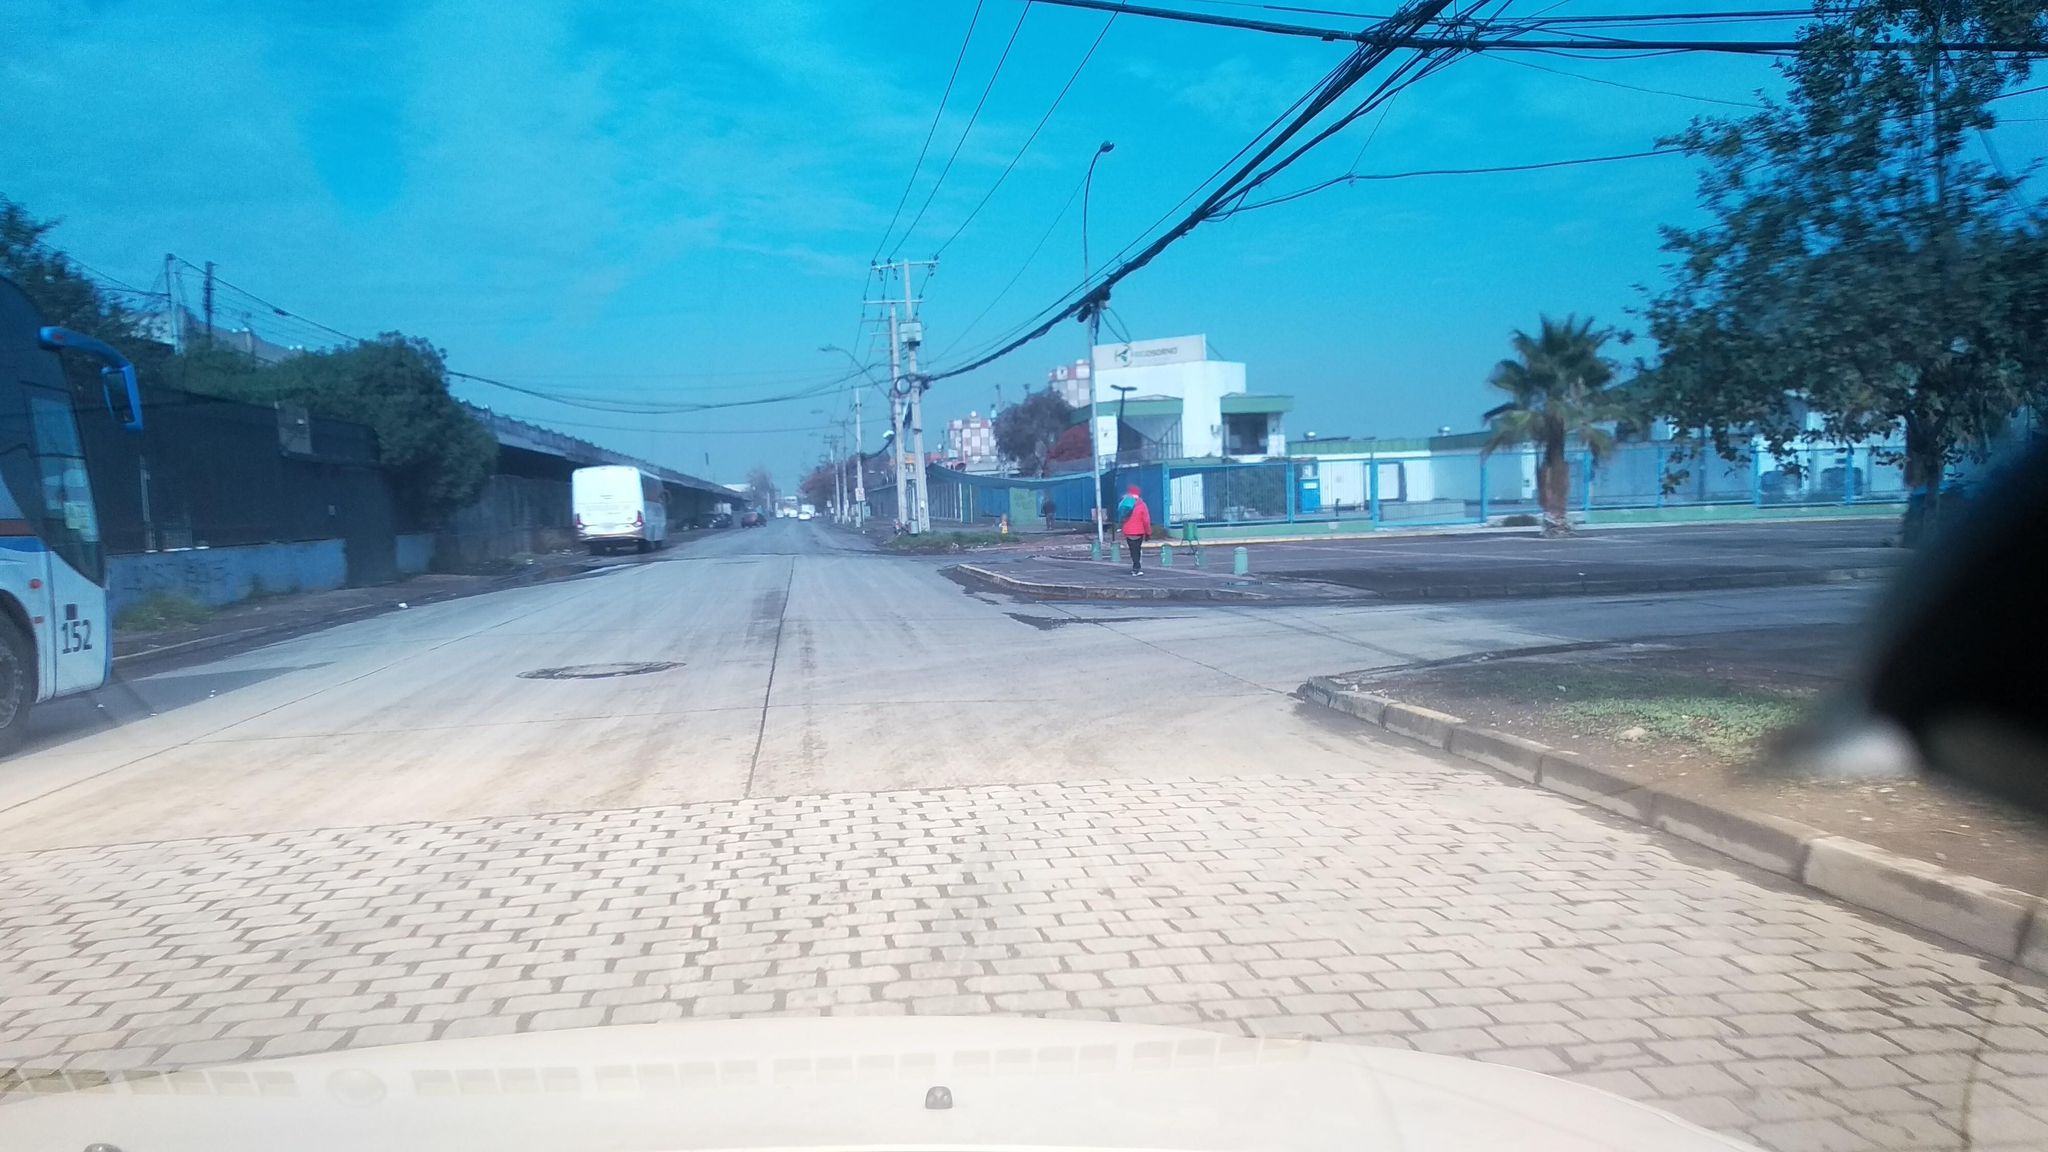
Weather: clear
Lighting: day
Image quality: good
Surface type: driving surface
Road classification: tertiary
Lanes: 3
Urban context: urban centre
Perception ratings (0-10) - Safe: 1.67, Lively: 3.51, Beautiful: 2.18, Boring: 3.15, Depressing: 5.93, Wealthy: 0.58